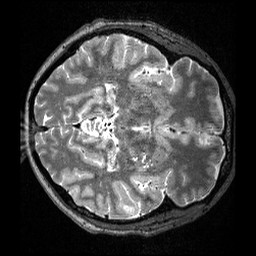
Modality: T2w
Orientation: axial
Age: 46
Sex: male
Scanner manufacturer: siemens
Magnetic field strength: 3 T
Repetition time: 3.2 s
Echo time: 0.479 s